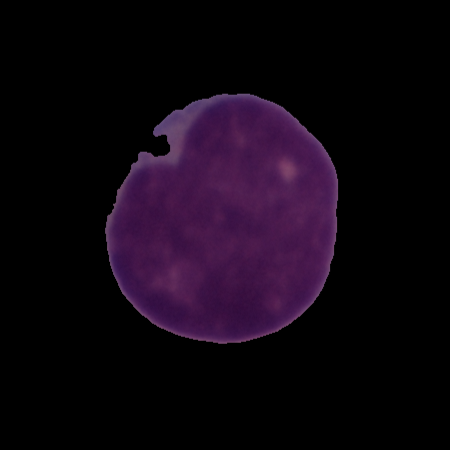
Label: cancer